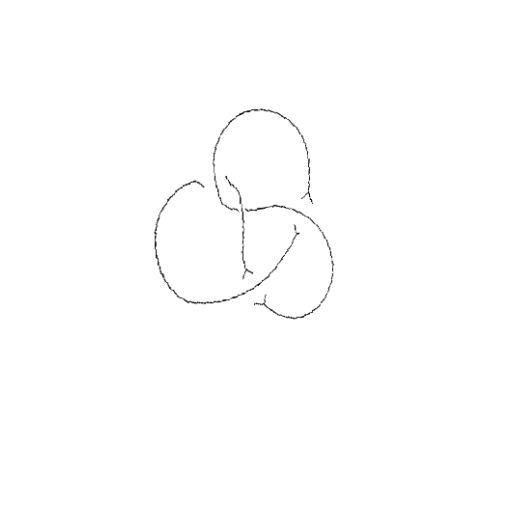
Crossing number: 4